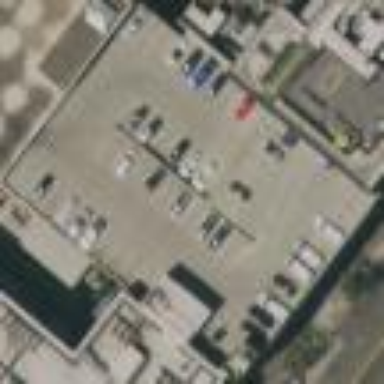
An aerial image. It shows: Multi-storey parking building.